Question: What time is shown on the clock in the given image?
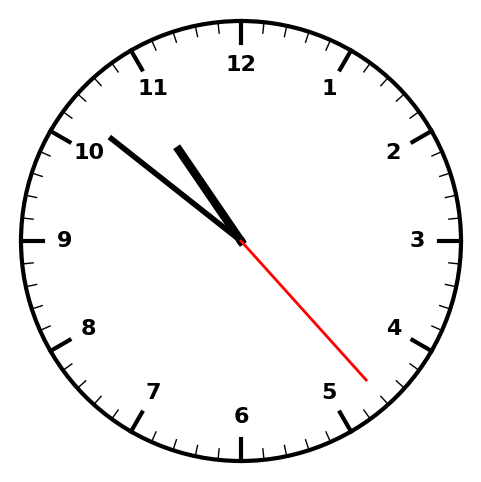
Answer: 10:51:23